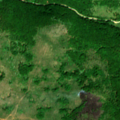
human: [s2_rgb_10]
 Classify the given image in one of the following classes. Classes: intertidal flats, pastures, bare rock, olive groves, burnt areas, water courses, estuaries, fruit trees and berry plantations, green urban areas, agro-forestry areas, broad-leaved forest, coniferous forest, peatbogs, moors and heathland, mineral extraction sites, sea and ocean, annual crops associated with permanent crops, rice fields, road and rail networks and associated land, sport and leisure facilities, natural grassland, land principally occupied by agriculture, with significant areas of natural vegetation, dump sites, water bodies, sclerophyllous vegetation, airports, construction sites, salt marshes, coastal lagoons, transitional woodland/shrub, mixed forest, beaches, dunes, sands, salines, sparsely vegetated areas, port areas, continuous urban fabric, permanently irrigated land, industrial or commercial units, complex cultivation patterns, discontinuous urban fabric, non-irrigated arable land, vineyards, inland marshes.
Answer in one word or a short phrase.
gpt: broad-leaved forest, natural grassland, transitional woodland/shrub